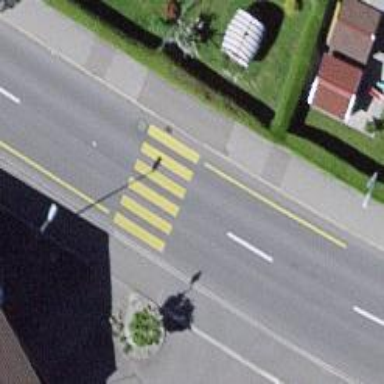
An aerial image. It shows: Marked zebra crossing on the road.